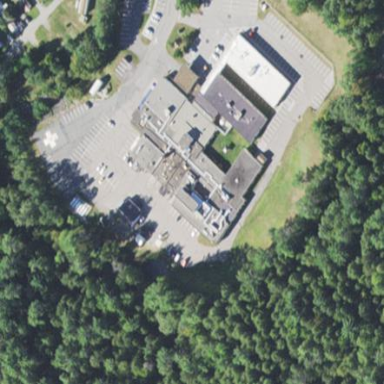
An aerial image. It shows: Hospital providing healthcare services.